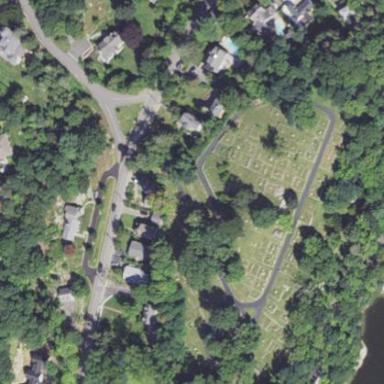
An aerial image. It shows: Cemetery that holds historical significance.